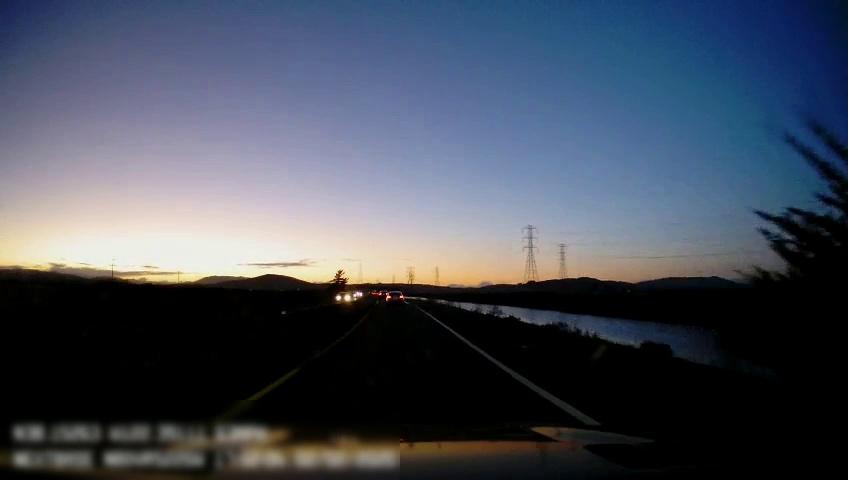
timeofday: Dusk/Dawn/Twilight
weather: Sunny
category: Drivable Space
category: Vehicles | Car
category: Vehicles | Car
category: Lanes | Current Lane
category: Lanes | Current Lane